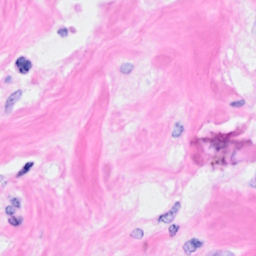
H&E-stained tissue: Breast